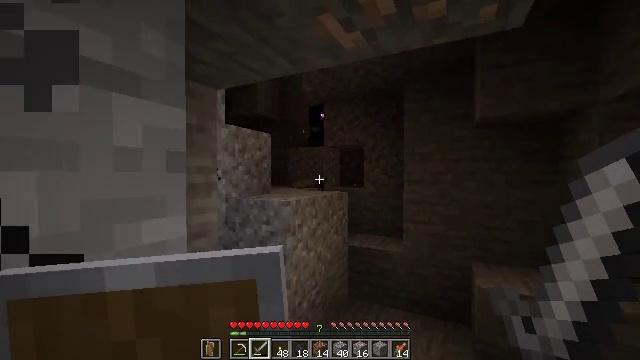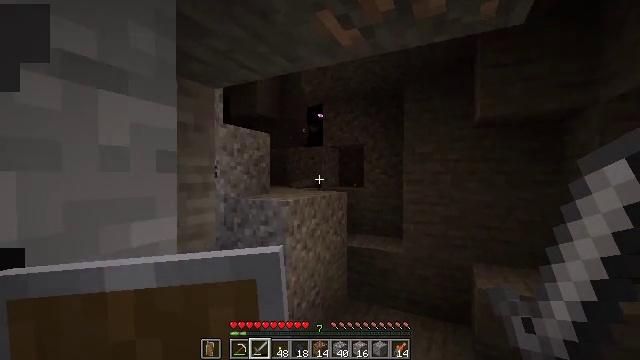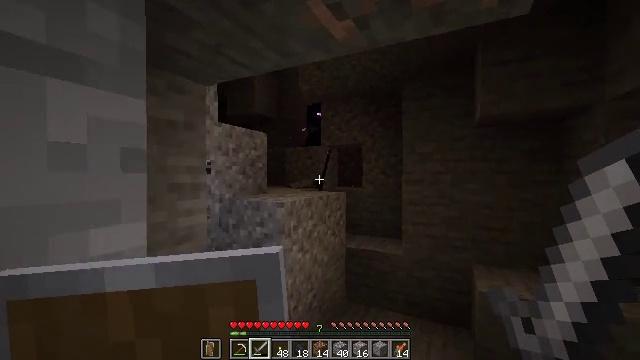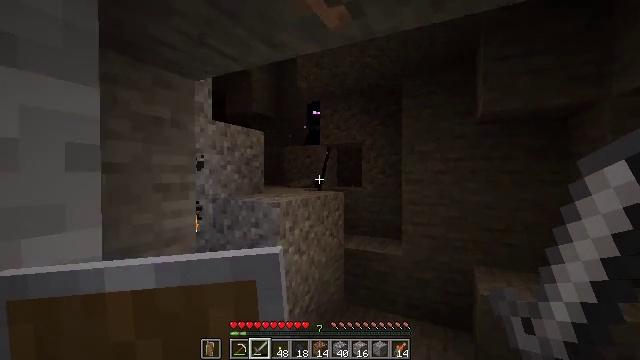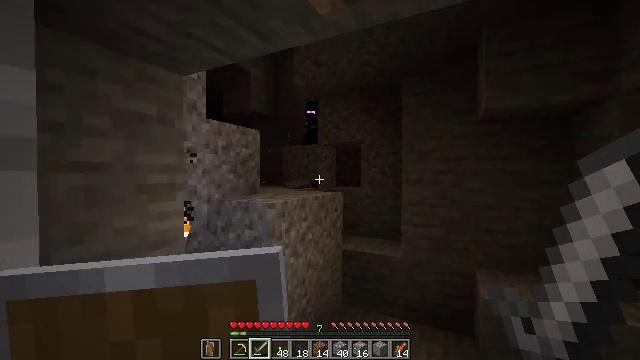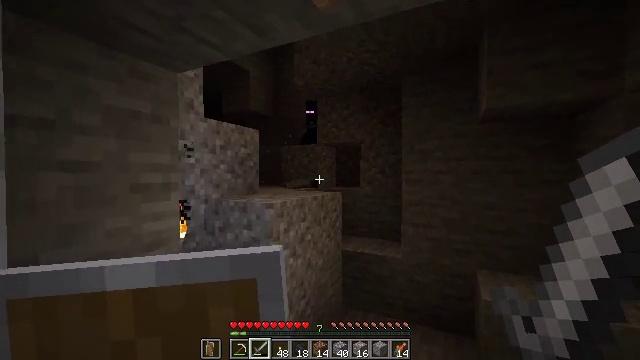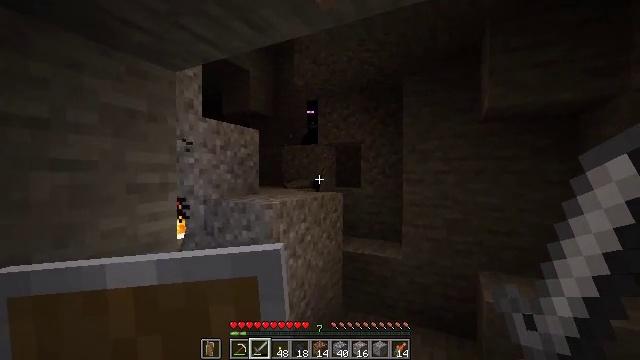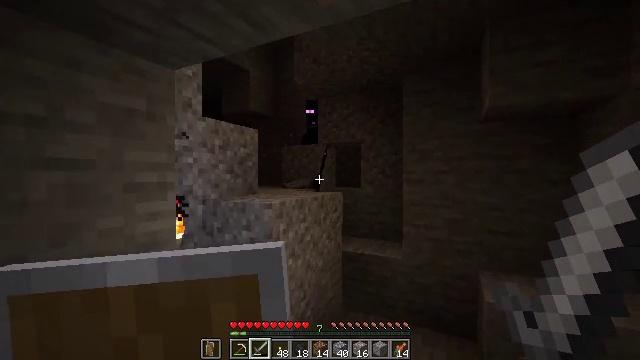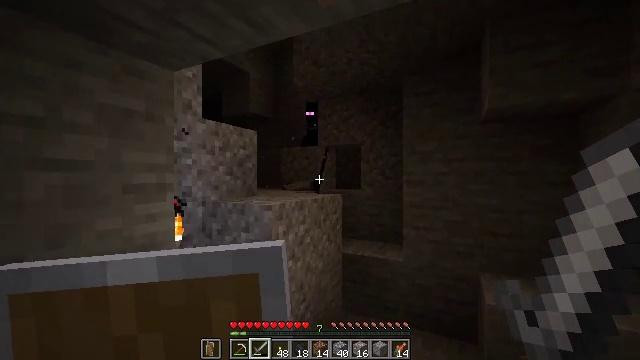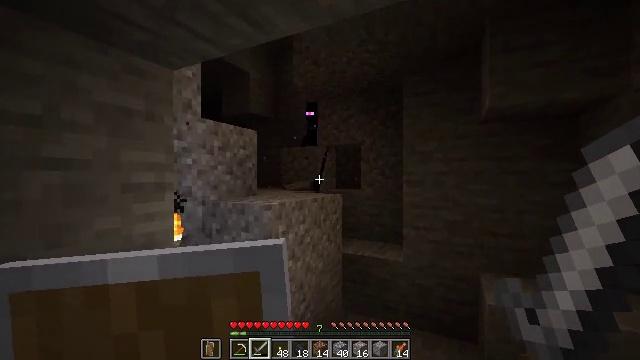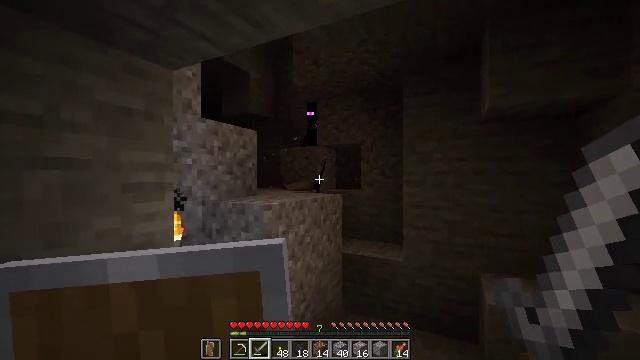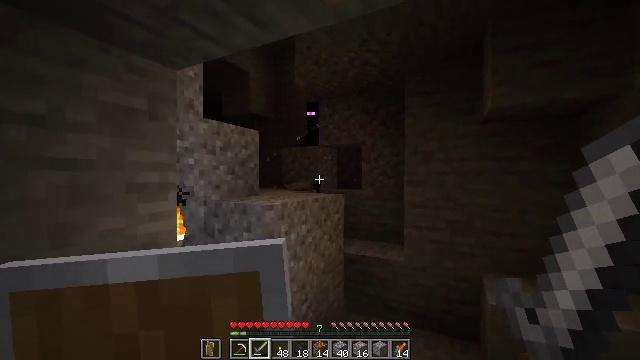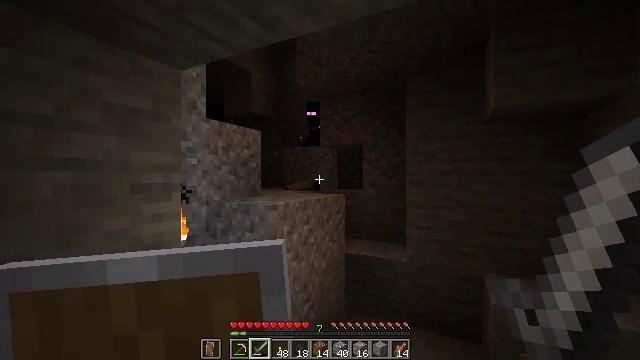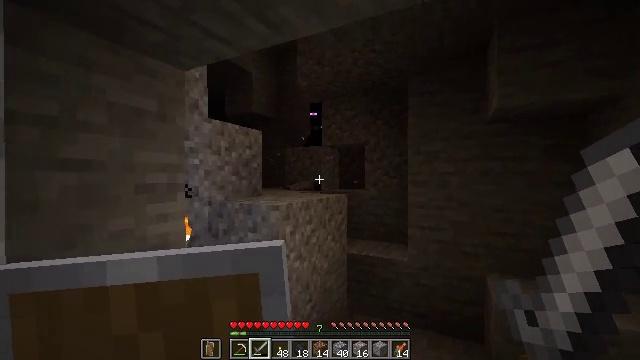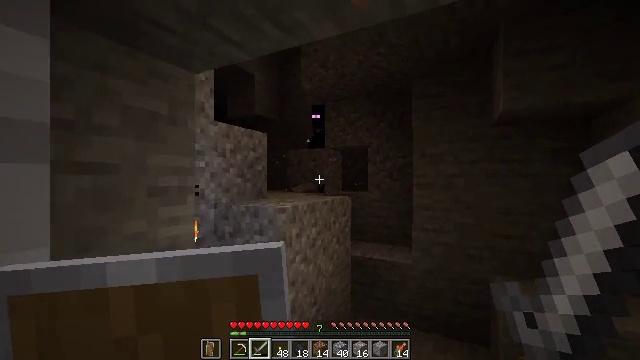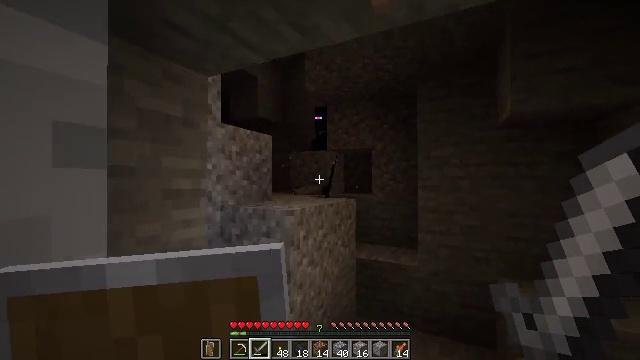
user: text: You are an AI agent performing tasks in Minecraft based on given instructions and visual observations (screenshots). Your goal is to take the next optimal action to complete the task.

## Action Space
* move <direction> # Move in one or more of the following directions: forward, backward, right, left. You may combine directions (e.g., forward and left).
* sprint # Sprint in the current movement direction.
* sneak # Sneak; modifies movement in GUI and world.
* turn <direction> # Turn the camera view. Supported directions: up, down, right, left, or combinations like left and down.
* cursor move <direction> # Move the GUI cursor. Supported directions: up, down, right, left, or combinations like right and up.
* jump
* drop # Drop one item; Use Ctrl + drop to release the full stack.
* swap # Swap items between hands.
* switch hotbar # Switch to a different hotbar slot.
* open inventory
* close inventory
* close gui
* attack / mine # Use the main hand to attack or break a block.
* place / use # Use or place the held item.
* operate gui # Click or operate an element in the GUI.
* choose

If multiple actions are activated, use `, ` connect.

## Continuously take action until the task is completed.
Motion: motion action
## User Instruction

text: Break the gravel block.
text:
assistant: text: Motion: move forward and move right, sneak
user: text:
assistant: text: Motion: move forward and move right, sneak
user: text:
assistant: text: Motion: move forward and move right, sneak
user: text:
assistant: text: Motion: move forward, sneak
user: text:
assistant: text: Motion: sneak
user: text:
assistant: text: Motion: sneak
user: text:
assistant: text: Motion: sneak
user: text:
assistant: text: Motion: sneak
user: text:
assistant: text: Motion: sneak
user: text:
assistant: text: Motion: sneak
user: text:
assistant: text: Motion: move left, sneak
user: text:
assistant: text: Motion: move left, sneak
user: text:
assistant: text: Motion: move left, sneak
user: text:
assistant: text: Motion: move left, sneak
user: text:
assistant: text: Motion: move left, sneak
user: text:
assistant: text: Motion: move back and move left, sneak
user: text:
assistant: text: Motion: move back and move left, sneak
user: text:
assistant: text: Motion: move back, sneak
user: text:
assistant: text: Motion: move back, sneak
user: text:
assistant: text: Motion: move back, sneak
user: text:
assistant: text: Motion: move back, sneak
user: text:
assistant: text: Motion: move back, sneak
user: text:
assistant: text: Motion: move back, sneak
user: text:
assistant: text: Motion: move back, sneak
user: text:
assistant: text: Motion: move back, sneak
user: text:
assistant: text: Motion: move back, sneak
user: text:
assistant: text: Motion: move back, sneak
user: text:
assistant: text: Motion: move back, sneak
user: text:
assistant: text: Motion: move back and move right, sneak
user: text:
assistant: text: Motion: move back and move right, sneak